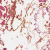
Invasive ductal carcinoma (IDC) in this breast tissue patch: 0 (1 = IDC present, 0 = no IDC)